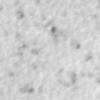
Label: no_change